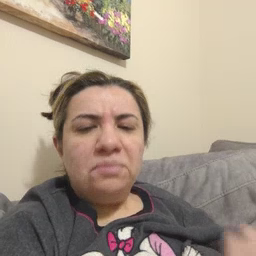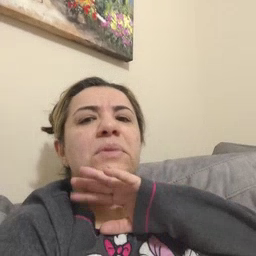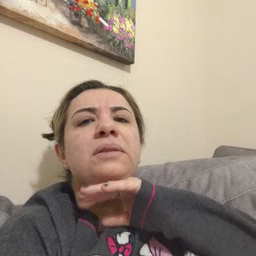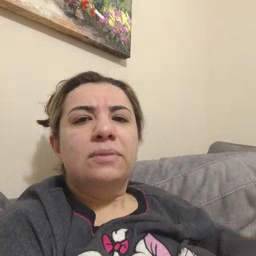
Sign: dirty